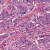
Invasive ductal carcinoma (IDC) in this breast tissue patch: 1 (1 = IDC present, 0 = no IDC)